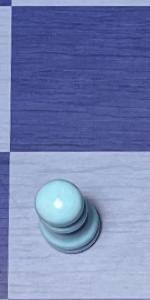
Label: Pawn_White